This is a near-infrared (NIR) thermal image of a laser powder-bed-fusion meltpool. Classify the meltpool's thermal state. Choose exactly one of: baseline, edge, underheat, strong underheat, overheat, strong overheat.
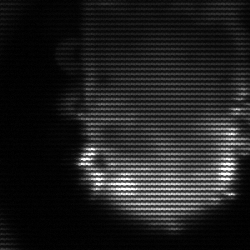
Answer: baseline